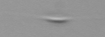
Label: Cylindrotheca_morphotype1